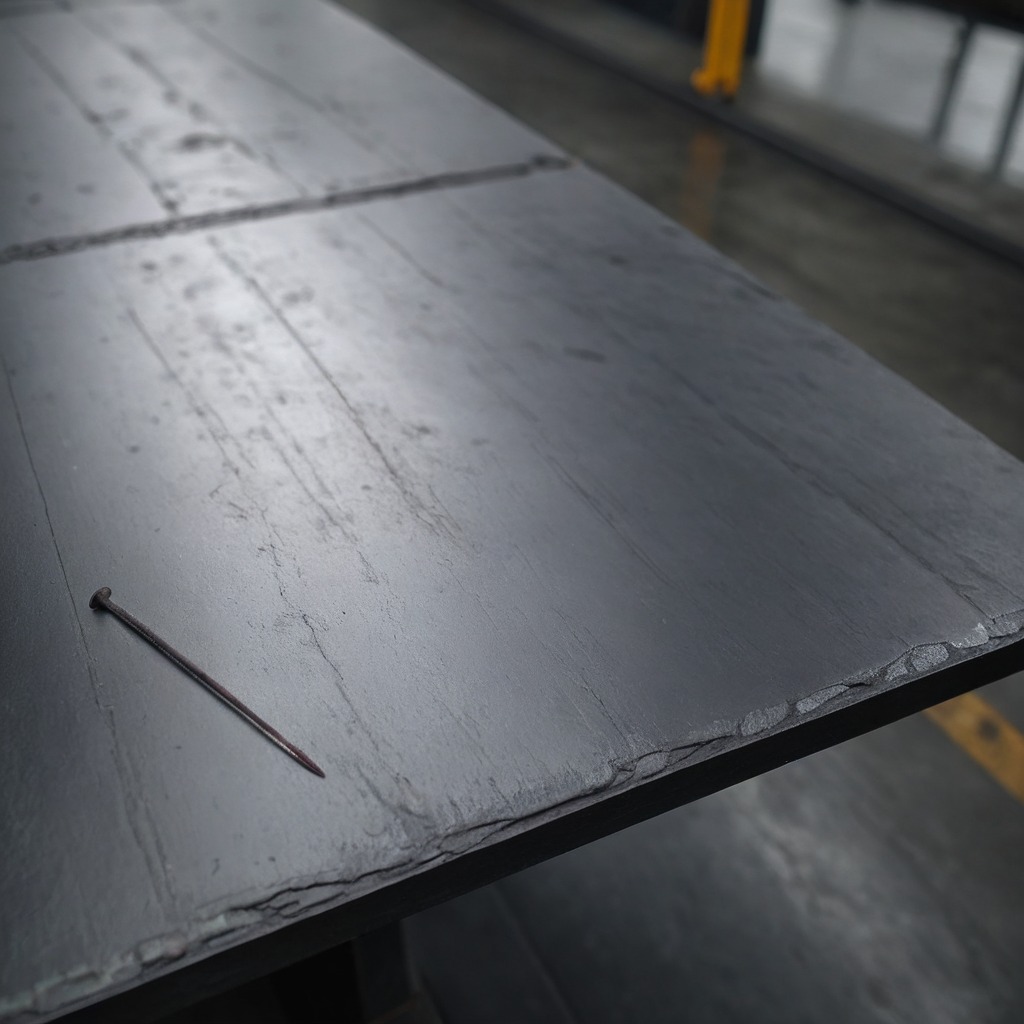
An iron nail lies on a cold steel table in a mining workshop.